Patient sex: M
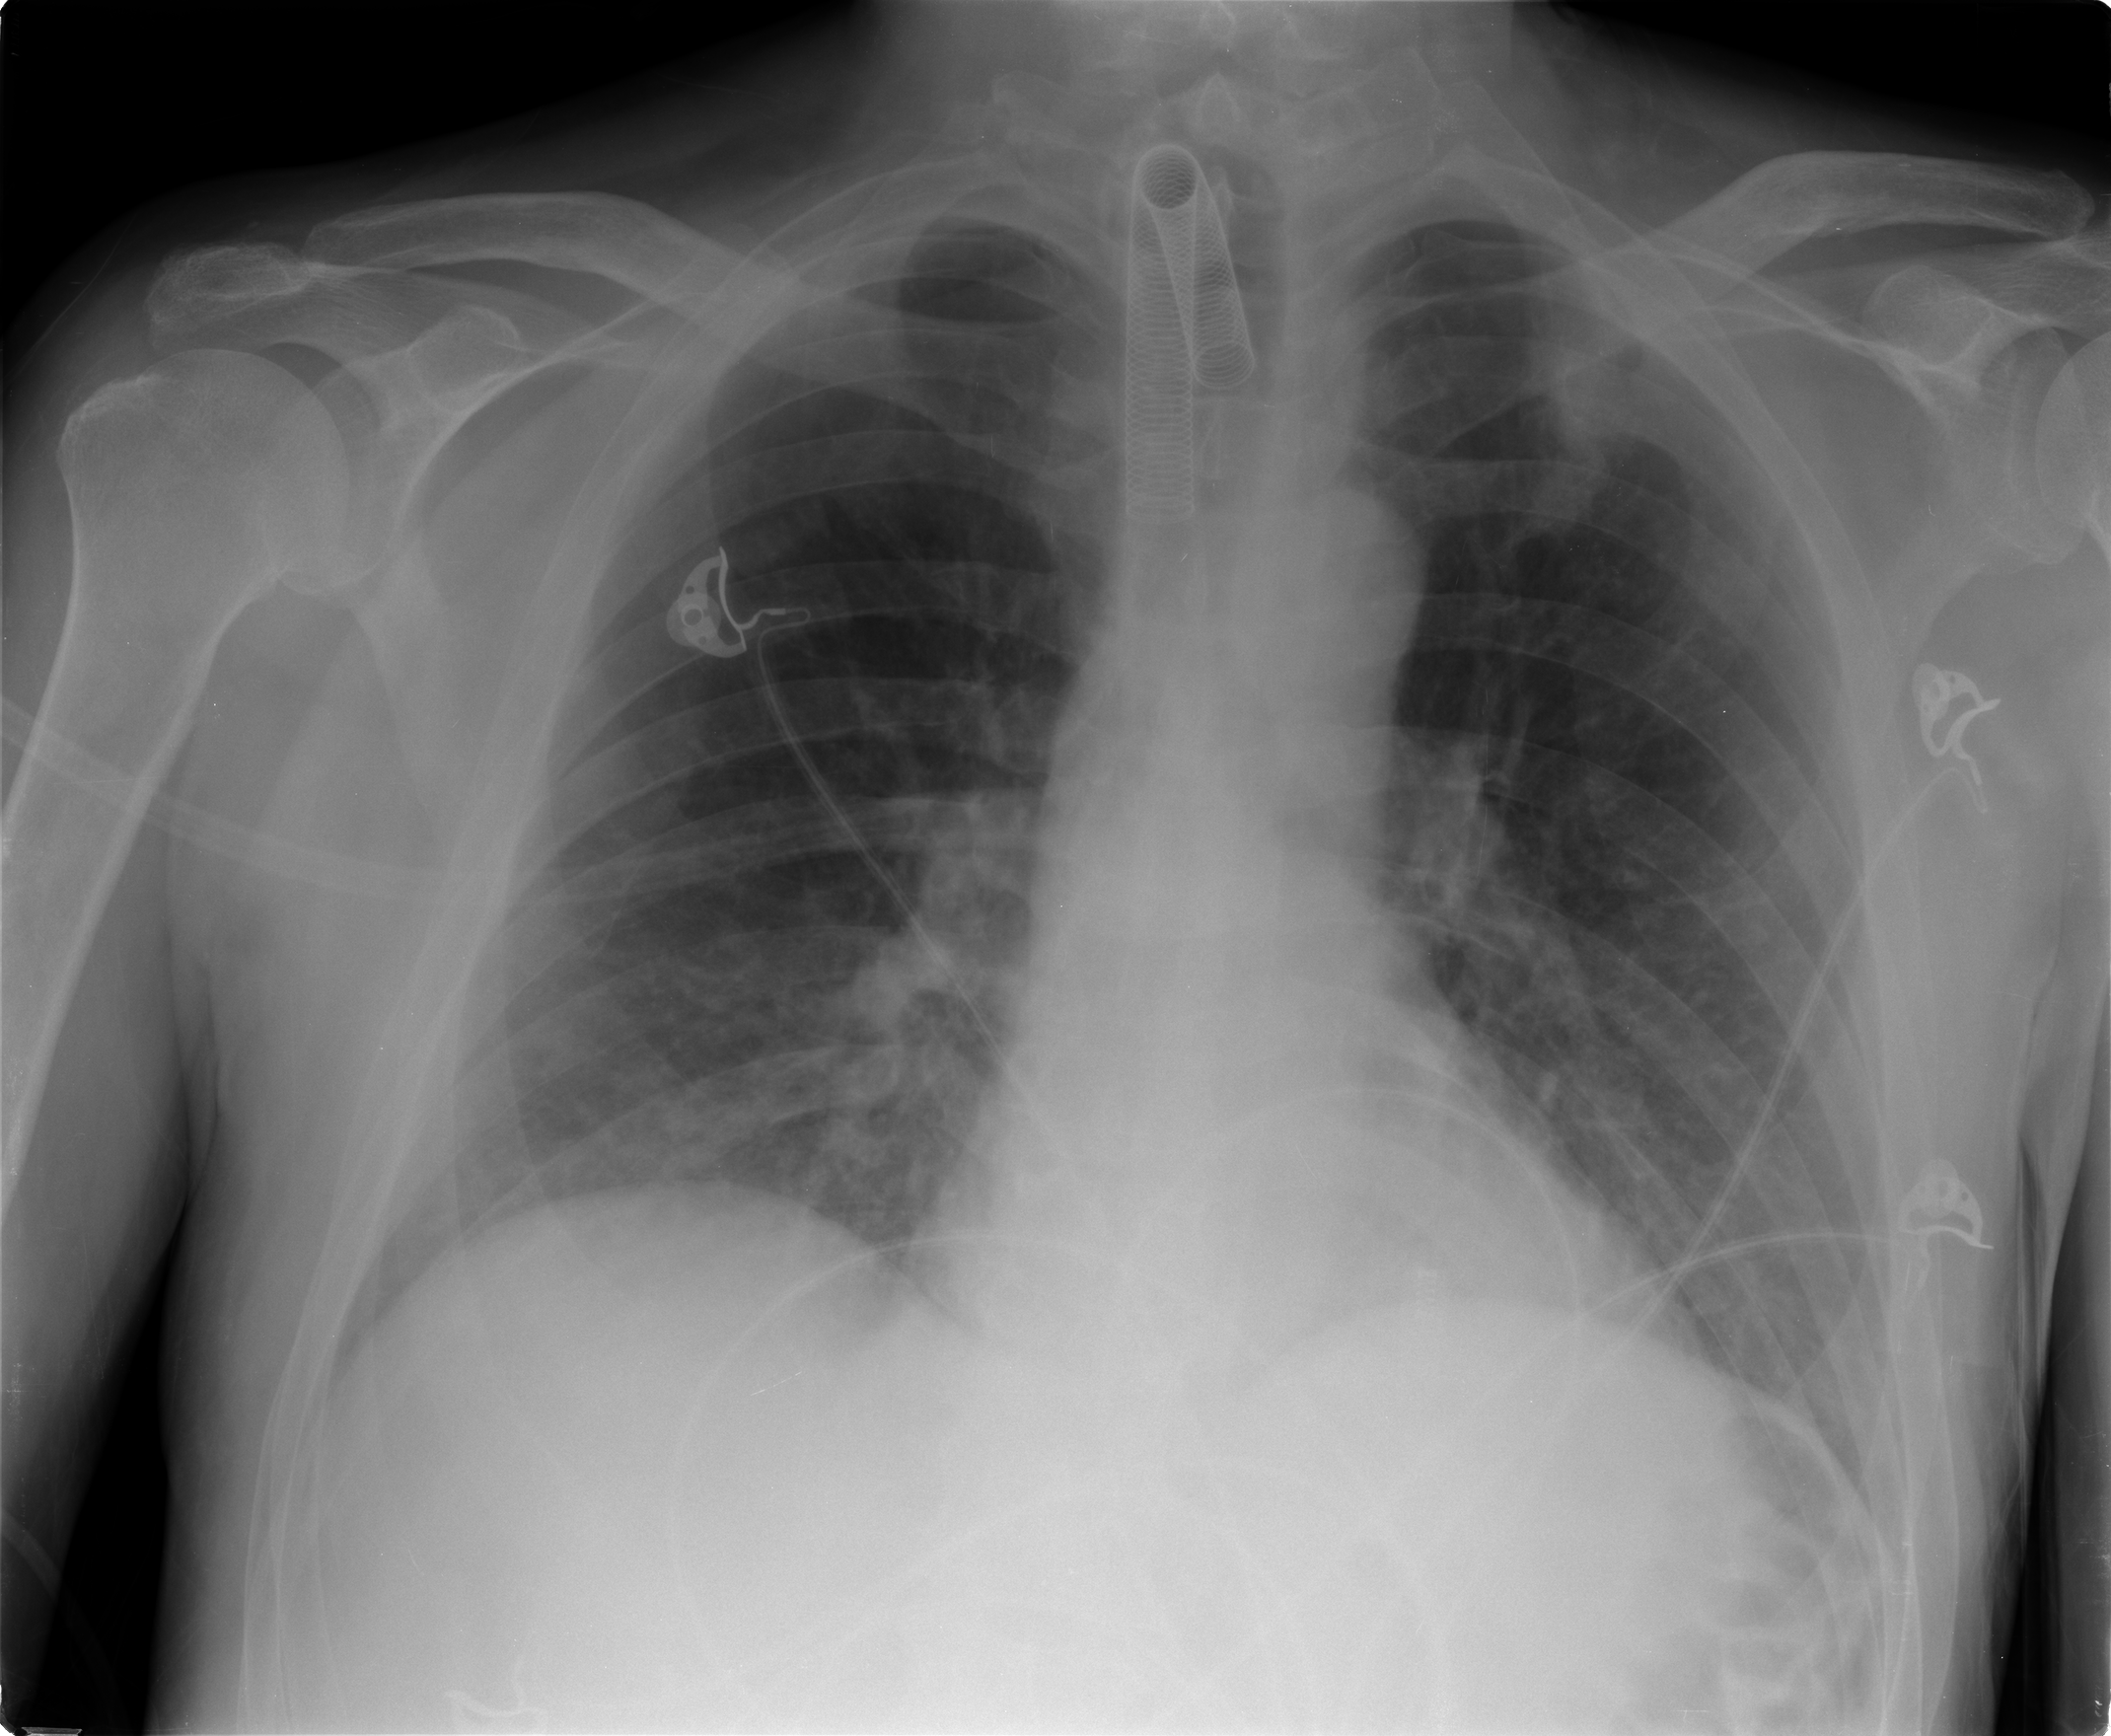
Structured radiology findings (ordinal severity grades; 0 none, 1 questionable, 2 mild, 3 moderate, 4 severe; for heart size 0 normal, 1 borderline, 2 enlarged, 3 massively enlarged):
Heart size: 0
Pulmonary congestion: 2
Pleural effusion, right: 1
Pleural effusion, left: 1
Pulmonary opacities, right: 0
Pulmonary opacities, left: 0
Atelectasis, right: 2
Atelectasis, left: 2